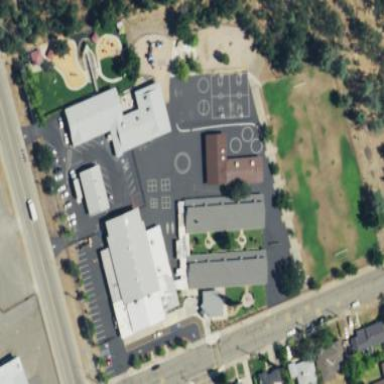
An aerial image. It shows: School.